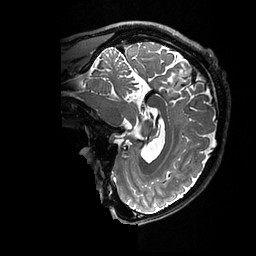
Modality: T2w
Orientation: sagittal
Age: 35
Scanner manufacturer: ge
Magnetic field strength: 3 T
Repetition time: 3.202 s
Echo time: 0.06609 s